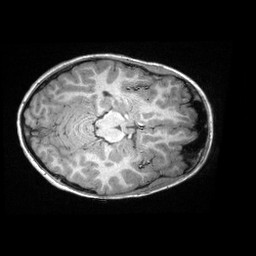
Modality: T1w
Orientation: axial
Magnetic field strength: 3 T